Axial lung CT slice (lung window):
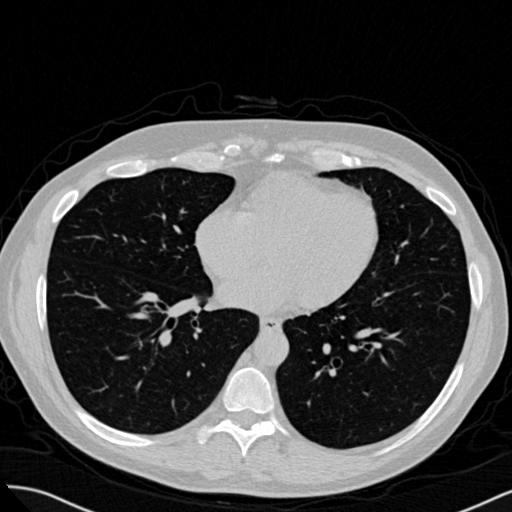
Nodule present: no